Question: Here is my code. I dont think there is anything wrong with the code. Sometimes it runs fine but sometimes it crashes unexpectedly.
'''
namespace searchingConsoleWFA
{
public partial class Form1 : Form
{
searchingConsole.Class1 objj = new searchingConsole.Class1();
List<searchingConsole.Class1> obj = new List<searchingConsole.Class1>();
private void button3_Click(object sender, EventArgs e)
{
String compName, tit, conName, phone, fax, addr, pCode, city, reg, cntry;
if (String.IsNullOrEmpty(textBox1.Text) || String.IsNullOrEmpty(textBox2.Text)
|| String.IsNullOrEmpty(textBox3.Text) || String.IsNullOrEmpty(textBox4.Text)
|| String.IsNullOrEmpty(textBox5.Text) || String.IsNullOrEmpty(textBox6.Text)
|| String.IsNullOrEmpty(textBox7.Text) || String.IsNullOrEmpty(textBox8.Text)
|| String.IsNullOrEmpty(textBox9.Text) || String.IsNullOrEmpty(textBox10.Text)
)
{
MessageBox.Show("Please Enter Complete Information", "Invalid");
}
else
{
compName = textBox1.Text;
tit = textBox2.Text;
conName = textBox3.Text;
phone = textBox4.Text;
fax = textBox5.Text;
addr = textBox6.Text;
pCode = textBox7.Text;
city = textBox8.Text;
reg = textBox9.Text;
cntry = textBox10.Text;
obj.Add(new searchingConsole.Class1(compName, tit, conName, phone, fax, addr,
pCode, city, reg, cntry));
MessageBox.Show("Company Added!", "Registered");
}
textBox1.Clear();
textBox2.Clear();
textBox3.Clear();
textBox4.Clear();
textBox5.Clear();
textBox6.Clear();
textBox7.Clear();
textBox8.Clear();
textBox9.Clear();
textBox10.Clear();
}
private void button1_Click(object sender, EventArgs e)
{
String compName, conName;
compName = textBox11.Text;
conName = textBox12.Text;
if (String.IsNullOrEmpty(textBox11.Text) && String.IsNullOrEmpty(textBox12.Text))
{
MessageBox.Show("Enter Company Name and Contact Name", "Invalid");
}
else if (String.IsNullOrEmpty(textBox11.Text))
{
MessageBox.Show("Enter Company Name", "Invalid");
}
else if (String.IsNullOrEmpty(textBox12.Text))
{
MessageBox.Show("Enter Contact Name", "Invalid");
}
else
{
for (int i = 0; i < obj.Count; i++)
{
if (obj[i].getCompanyName() == compName && obj[i].getContactName() == conName)
{
MessageBox.Show("Match Found", "Search Result");
}
else
{
MessageBox.Show("Match Not Found", "Search Result");
}
textBox1.Clear();
textBox2.Clear();
}
}
}
private void button2_Click(object sender, EventArgs e)
{
DialogResult result = MessageBox.Show("Are you sure?", "Confirmation", MessageBoxButtons.YesNo);
if (result == DialogResult.Yes)
{
Environment.Exit(0);
}
else if (result == DialogResult.No)
{
}
}
}
'''

This is the form I have created. On clicking 'Cancel' the program should exit. The 'OK' button is for searching and the 'Apply' button is for recording the data in some data structure.
The problem is, if I create a record first and then exit then the program exits fine, but if I exit first it crashes. Similarly if some record is searched the program runs fine, but if text fields are left empty then program crashes.
Any Help?
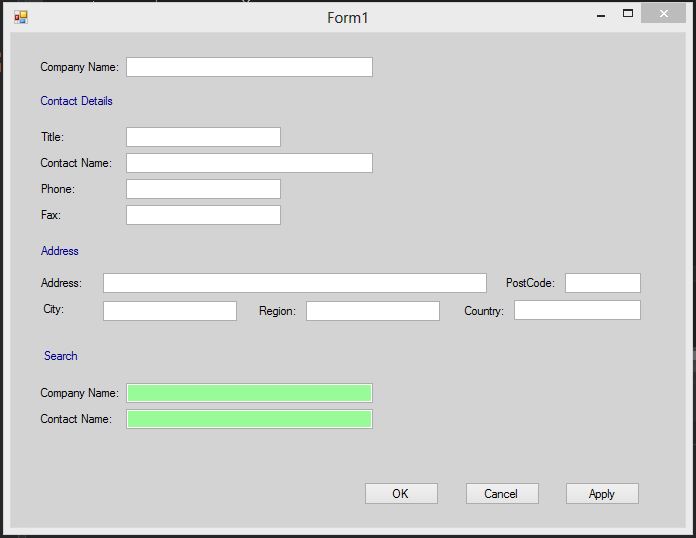
Answer: I think on a WPF application you don't use 'Environment.Exit(0)', you use 'Application.Exit()'.
Let's see:
- 'Environment.Exit(0)'- 'Application.Exit()'
Also instead of those 'if' and 'else' i think you could try to do a 'try catch' block. Use it like this:
'''
try
{
//Code goes here
}
catch(Exception)
{
throw; //Say here what you want the message to show like: Insert a text there
}
'''